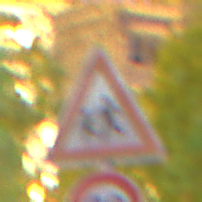
Verkehrszeichen: KinderRechts
Zusatzzeichen unten: Geschwindigkeit20
Umgebung: Outdoor, Urban
Tageszeit: Night
Wetter: PartlyCloudy
Licht: Natural
Jahreszeit: NotSpecified
Kontrast: HighContrast